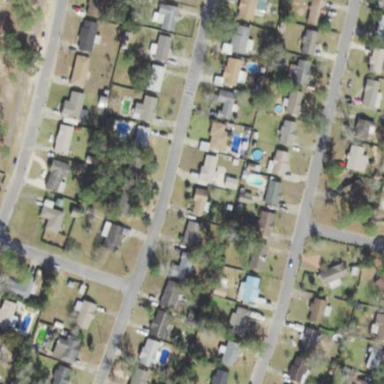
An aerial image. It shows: Residential area consisting of single-family homes.